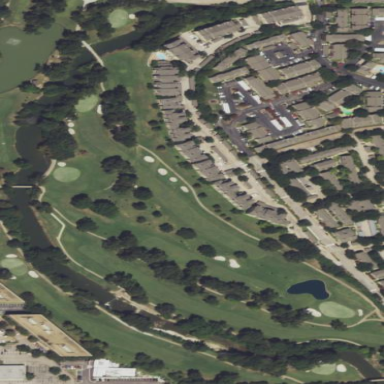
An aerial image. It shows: Water hazard on golf course. The hazard is natural water feature.